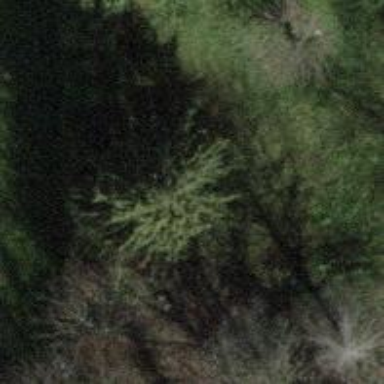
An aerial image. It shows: Needle-leaved tree in its natural environment.